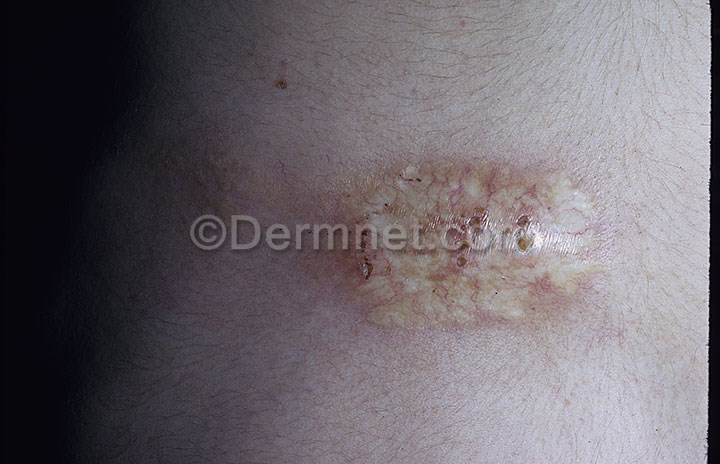
Disease: Lupus and other Connective Tissue diseases